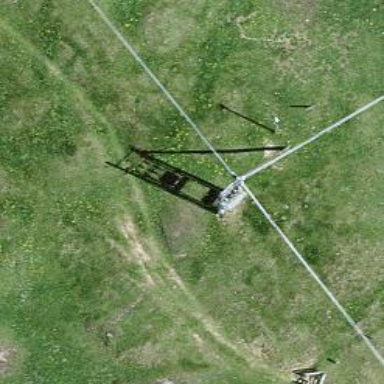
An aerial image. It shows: Minor power line.